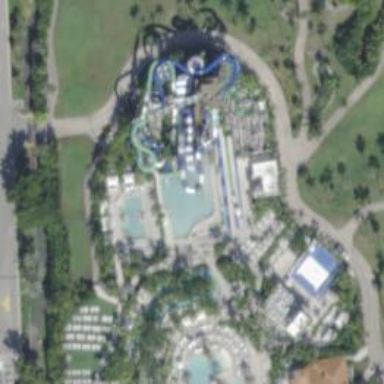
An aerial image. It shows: Water slide attraction.